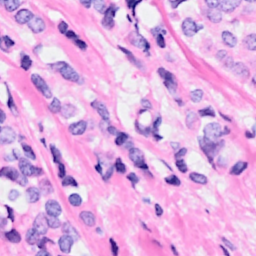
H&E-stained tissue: Breast